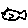
Label: fish